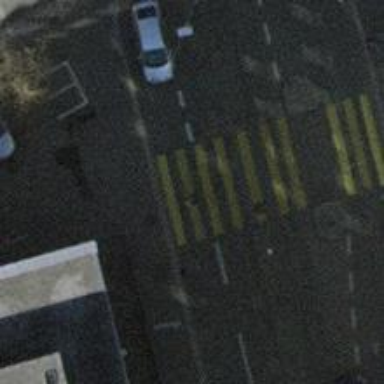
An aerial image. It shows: Kerb barrier.